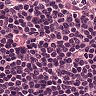
Metastatic tissue present: no